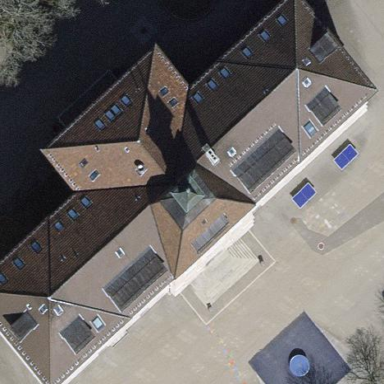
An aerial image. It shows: School building.